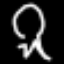
Label: square